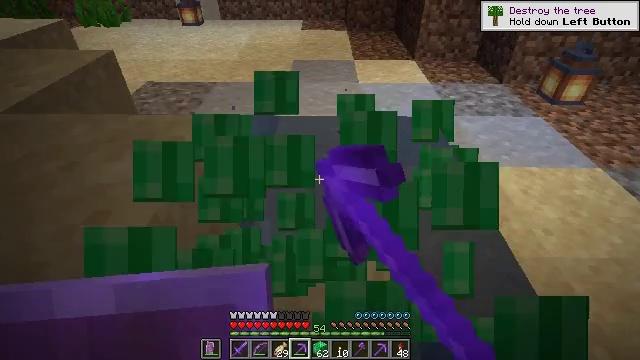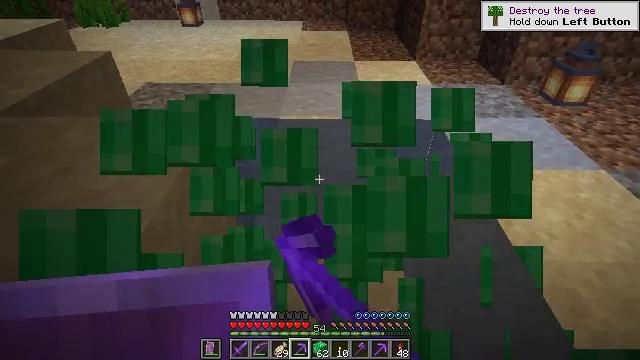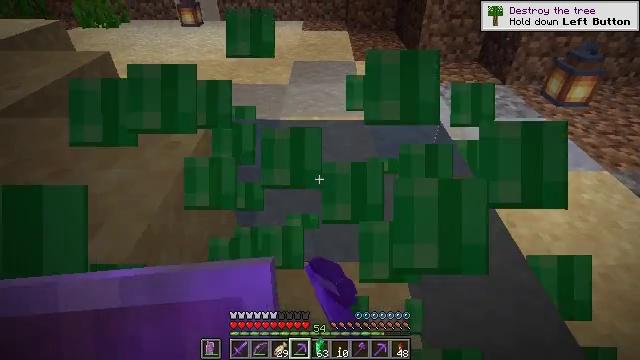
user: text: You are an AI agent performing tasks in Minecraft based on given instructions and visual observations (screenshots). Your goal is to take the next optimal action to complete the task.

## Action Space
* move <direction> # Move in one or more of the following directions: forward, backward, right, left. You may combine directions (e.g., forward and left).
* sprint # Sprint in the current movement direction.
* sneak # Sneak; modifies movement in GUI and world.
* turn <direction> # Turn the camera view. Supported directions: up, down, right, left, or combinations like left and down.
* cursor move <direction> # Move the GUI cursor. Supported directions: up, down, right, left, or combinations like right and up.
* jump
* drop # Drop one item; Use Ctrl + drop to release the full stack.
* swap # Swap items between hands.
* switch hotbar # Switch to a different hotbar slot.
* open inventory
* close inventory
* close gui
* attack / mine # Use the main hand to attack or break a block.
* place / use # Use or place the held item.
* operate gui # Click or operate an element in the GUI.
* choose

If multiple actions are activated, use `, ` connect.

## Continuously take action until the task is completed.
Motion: motion action
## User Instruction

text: Use a pickaxe to mine the emerald block.
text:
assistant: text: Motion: attack / mine
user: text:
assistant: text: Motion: attack / mine
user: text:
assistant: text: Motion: attack / mine